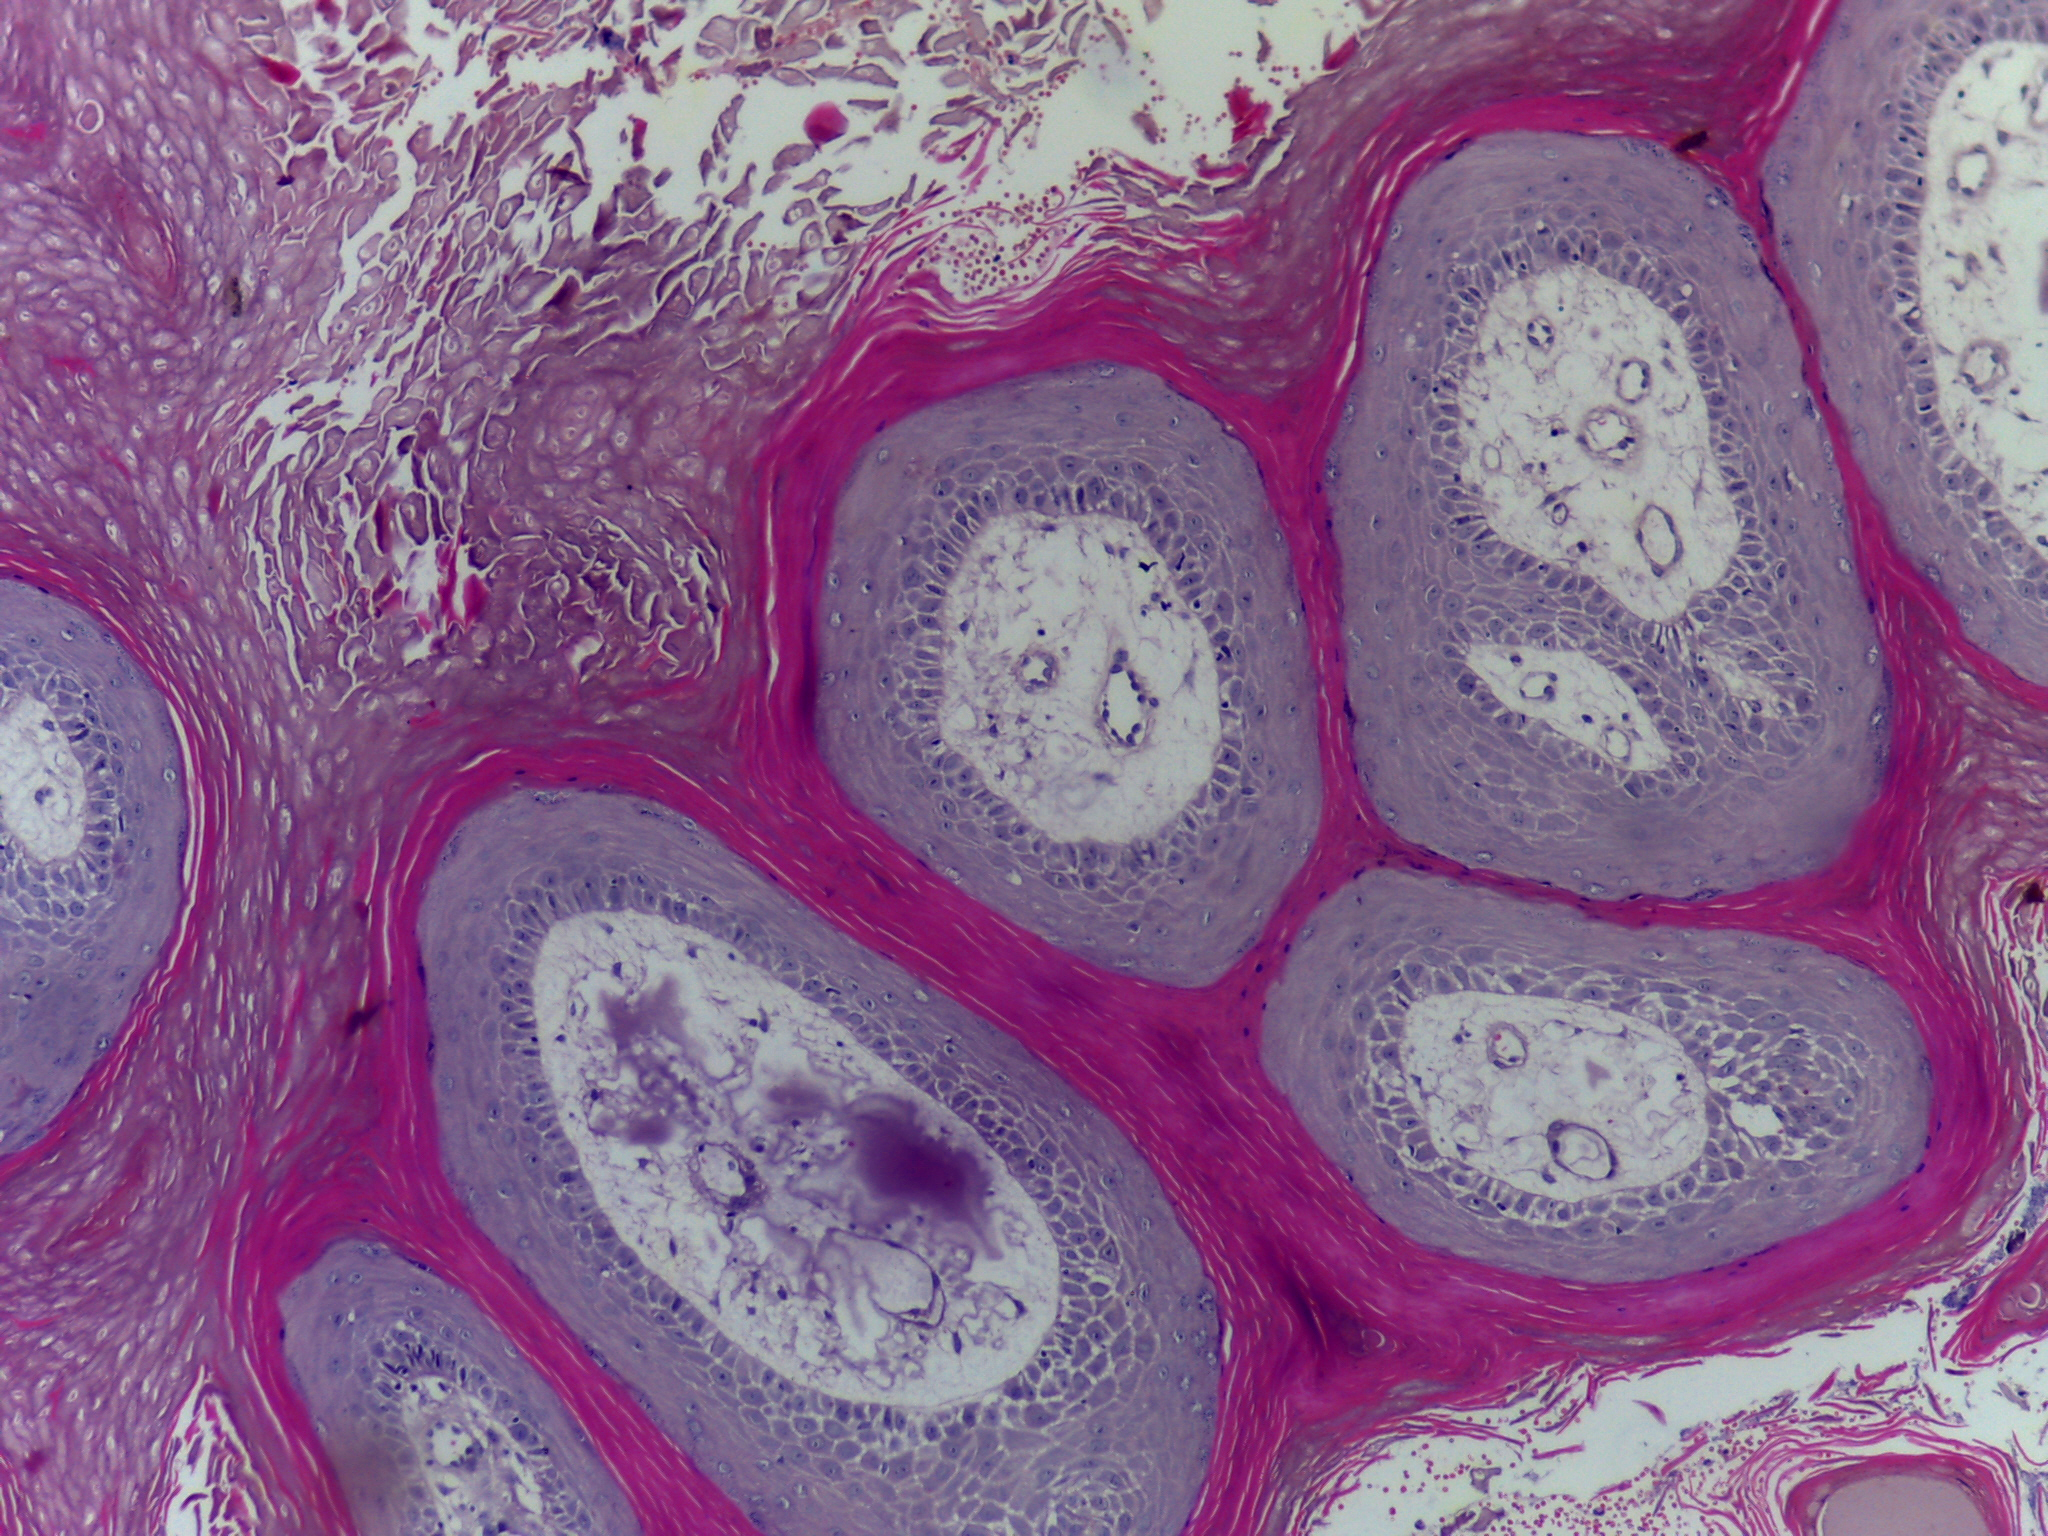
Diagnosis: OSCC